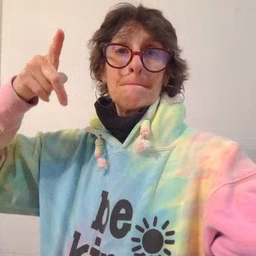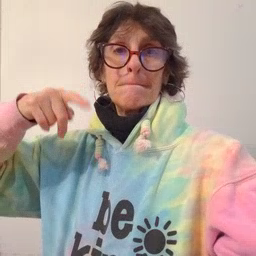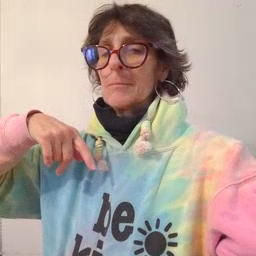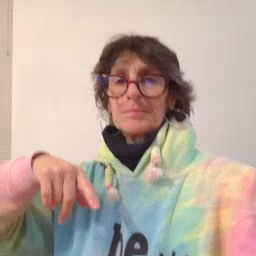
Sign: up